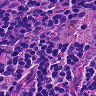
Metastatic tissue present: no